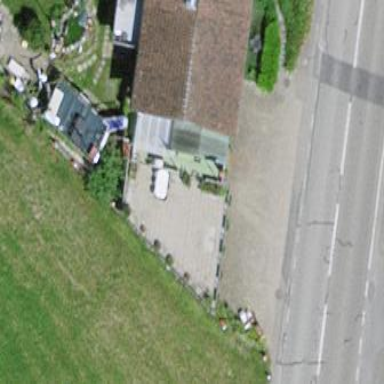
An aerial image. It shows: Parking area.